Question: What quality options are available?
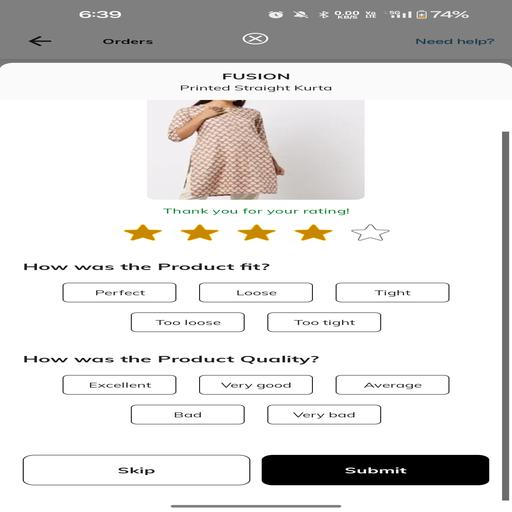
Answer: Excellent, Very good, Average, Bad, Very bad